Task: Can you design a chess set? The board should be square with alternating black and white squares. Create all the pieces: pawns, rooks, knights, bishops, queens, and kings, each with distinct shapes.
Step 5489:
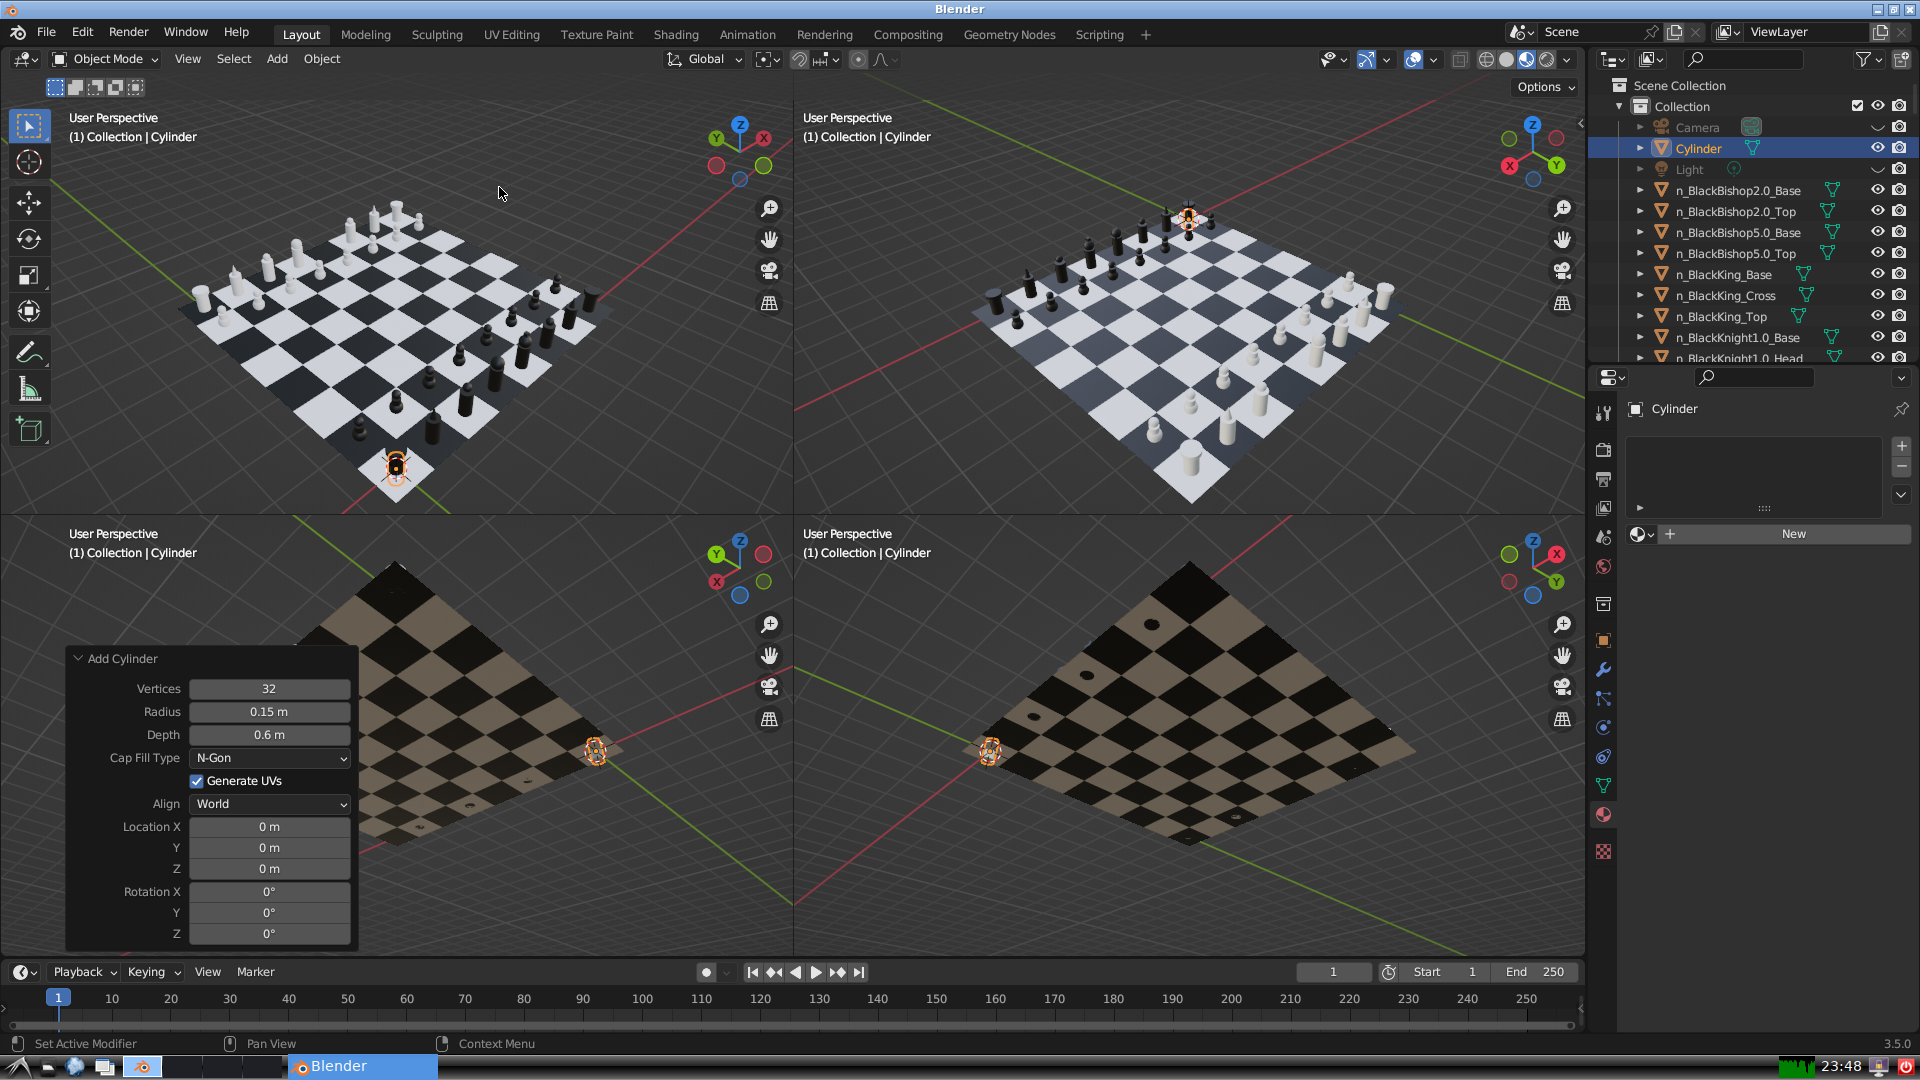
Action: {"mouse_move": [270, 708]}